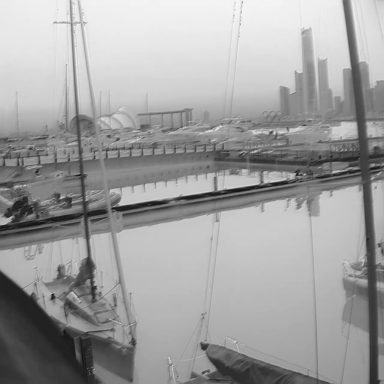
There are two sailboats in the infrared image.